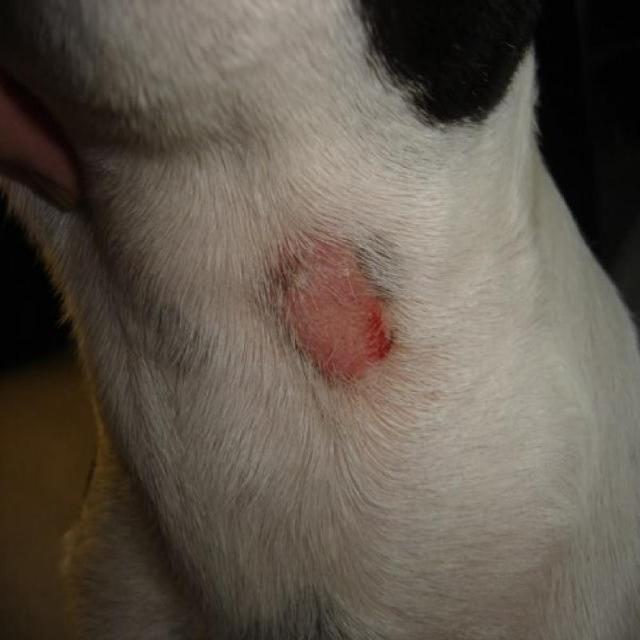
Canine ringworm (Dermatophytosis) — fungal infection caused by Microsporum or Trichophyton. Presents with circular alopecia, scaling, crusting, and broken hairs.